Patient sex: M
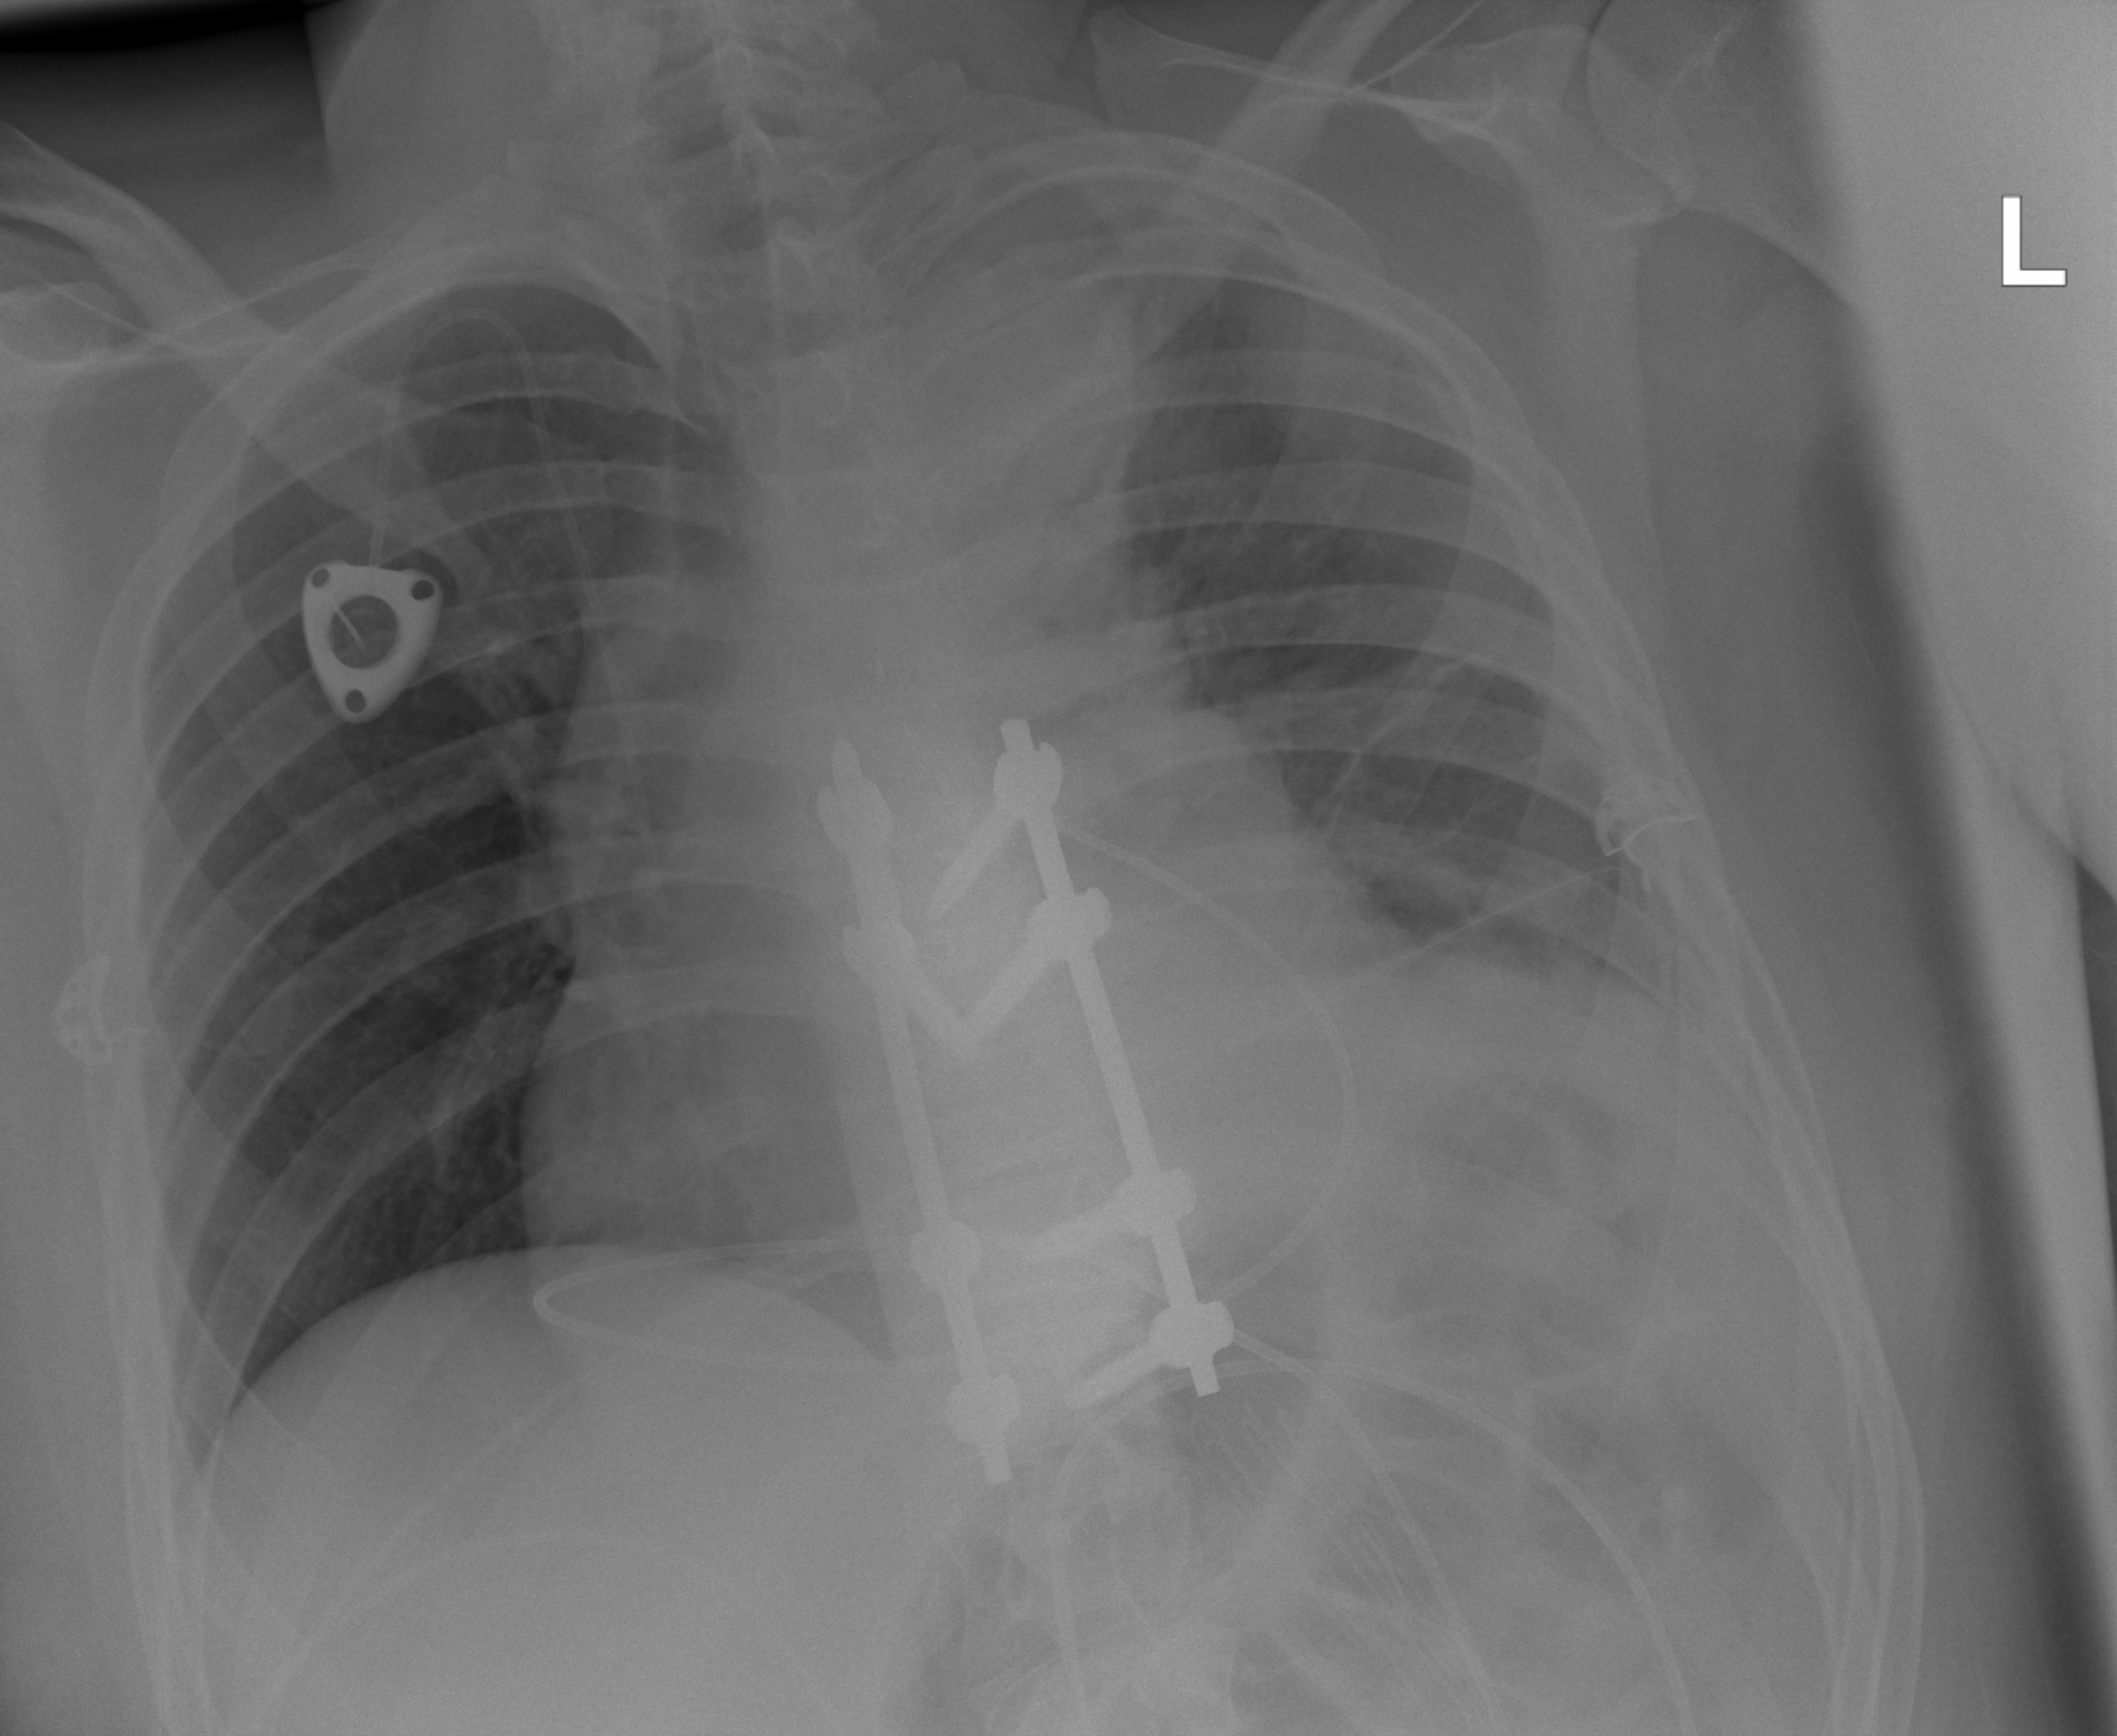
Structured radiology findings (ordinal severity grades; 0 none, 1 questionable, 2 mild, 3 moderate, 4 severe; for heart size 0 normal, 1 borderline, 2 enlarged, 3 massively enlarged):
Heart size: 1
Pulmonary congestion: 0
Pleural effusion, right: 0
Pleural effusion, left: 3
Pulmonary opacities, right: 0
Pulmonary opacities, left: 0
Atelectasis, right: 0
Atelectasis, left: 3